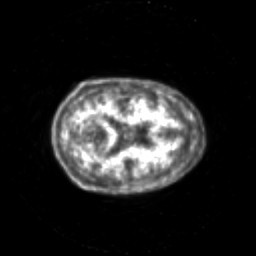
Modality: PET
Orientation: axial
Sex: female
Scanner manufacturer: siemens